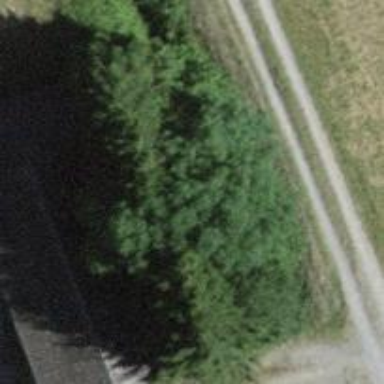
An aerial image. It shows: Culvert tunnel.